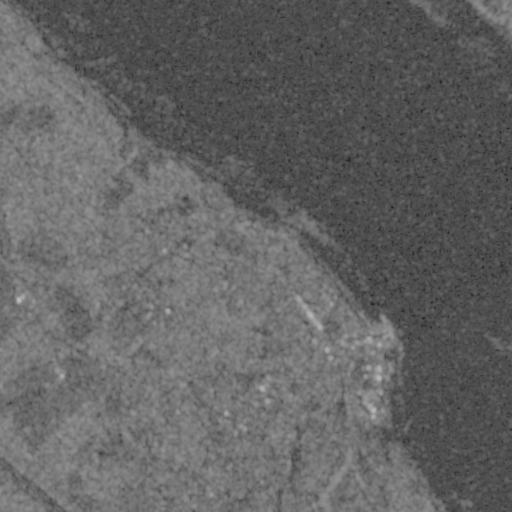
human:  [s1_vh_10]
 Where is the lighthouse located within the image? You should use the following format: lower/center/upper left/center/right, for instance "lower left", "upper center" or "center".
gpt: The lighthouse is located in the lower right of the image.
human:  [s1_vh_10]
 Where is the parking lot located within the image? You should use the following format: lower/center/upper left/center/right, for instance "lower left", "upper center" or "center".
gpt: The parking lot is located in the lower center of the image.
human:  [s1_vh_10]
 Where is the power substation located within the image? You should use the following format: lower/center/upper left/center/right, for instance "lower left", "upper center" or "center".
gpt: The power substation is located in the lower left of the image.
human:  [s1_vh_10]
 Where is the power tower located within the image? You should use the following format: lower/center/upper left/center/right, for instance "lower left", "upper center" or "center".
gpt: The power tower is located in the lower left of the image.
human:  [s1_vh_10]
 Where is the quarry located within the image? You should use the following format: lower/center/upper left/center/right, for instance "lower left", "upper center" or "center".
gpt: The quarry is located in the lower left of the image.
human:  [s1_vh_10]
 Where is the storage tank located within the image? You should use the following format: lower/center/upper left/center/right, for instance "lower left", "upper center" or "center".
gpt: The storage tank is located in the lower right of the image.
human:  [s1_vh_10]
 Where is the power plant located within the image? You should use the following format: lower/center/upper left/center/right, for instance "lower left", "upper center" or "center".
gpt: There is no power plant in the image.

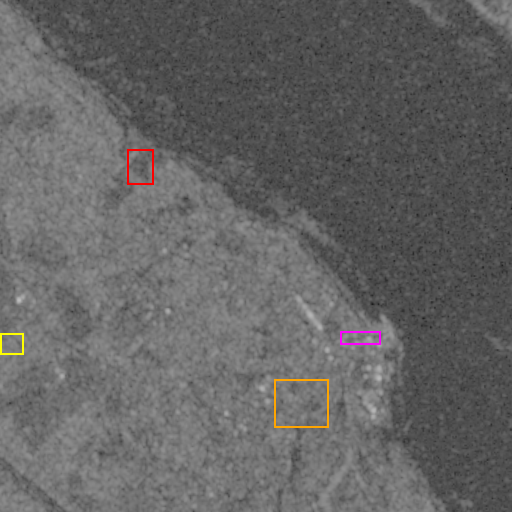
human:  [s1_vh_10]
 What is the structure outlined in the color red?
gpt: The structure outlined in red is a crop field.
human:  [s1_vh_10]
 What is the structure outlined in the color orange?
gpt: The structure outlined in orange is a park.
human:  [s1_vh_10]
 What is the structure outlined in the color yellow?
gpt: The structure outlined in yellow is a quarry.
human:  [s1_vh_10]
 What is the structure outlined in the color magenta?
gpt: The structure outlined in magenta is a building.
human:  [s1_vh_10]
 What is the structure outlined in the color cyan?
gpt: There is no cyan outline.